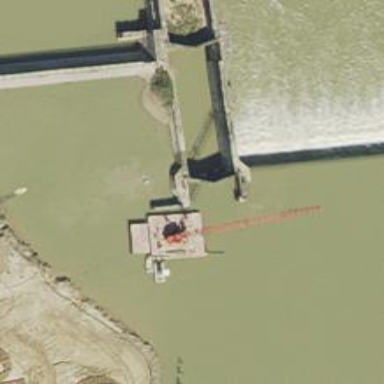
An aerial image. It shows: Lock gate on waterway with lock.